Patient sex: F
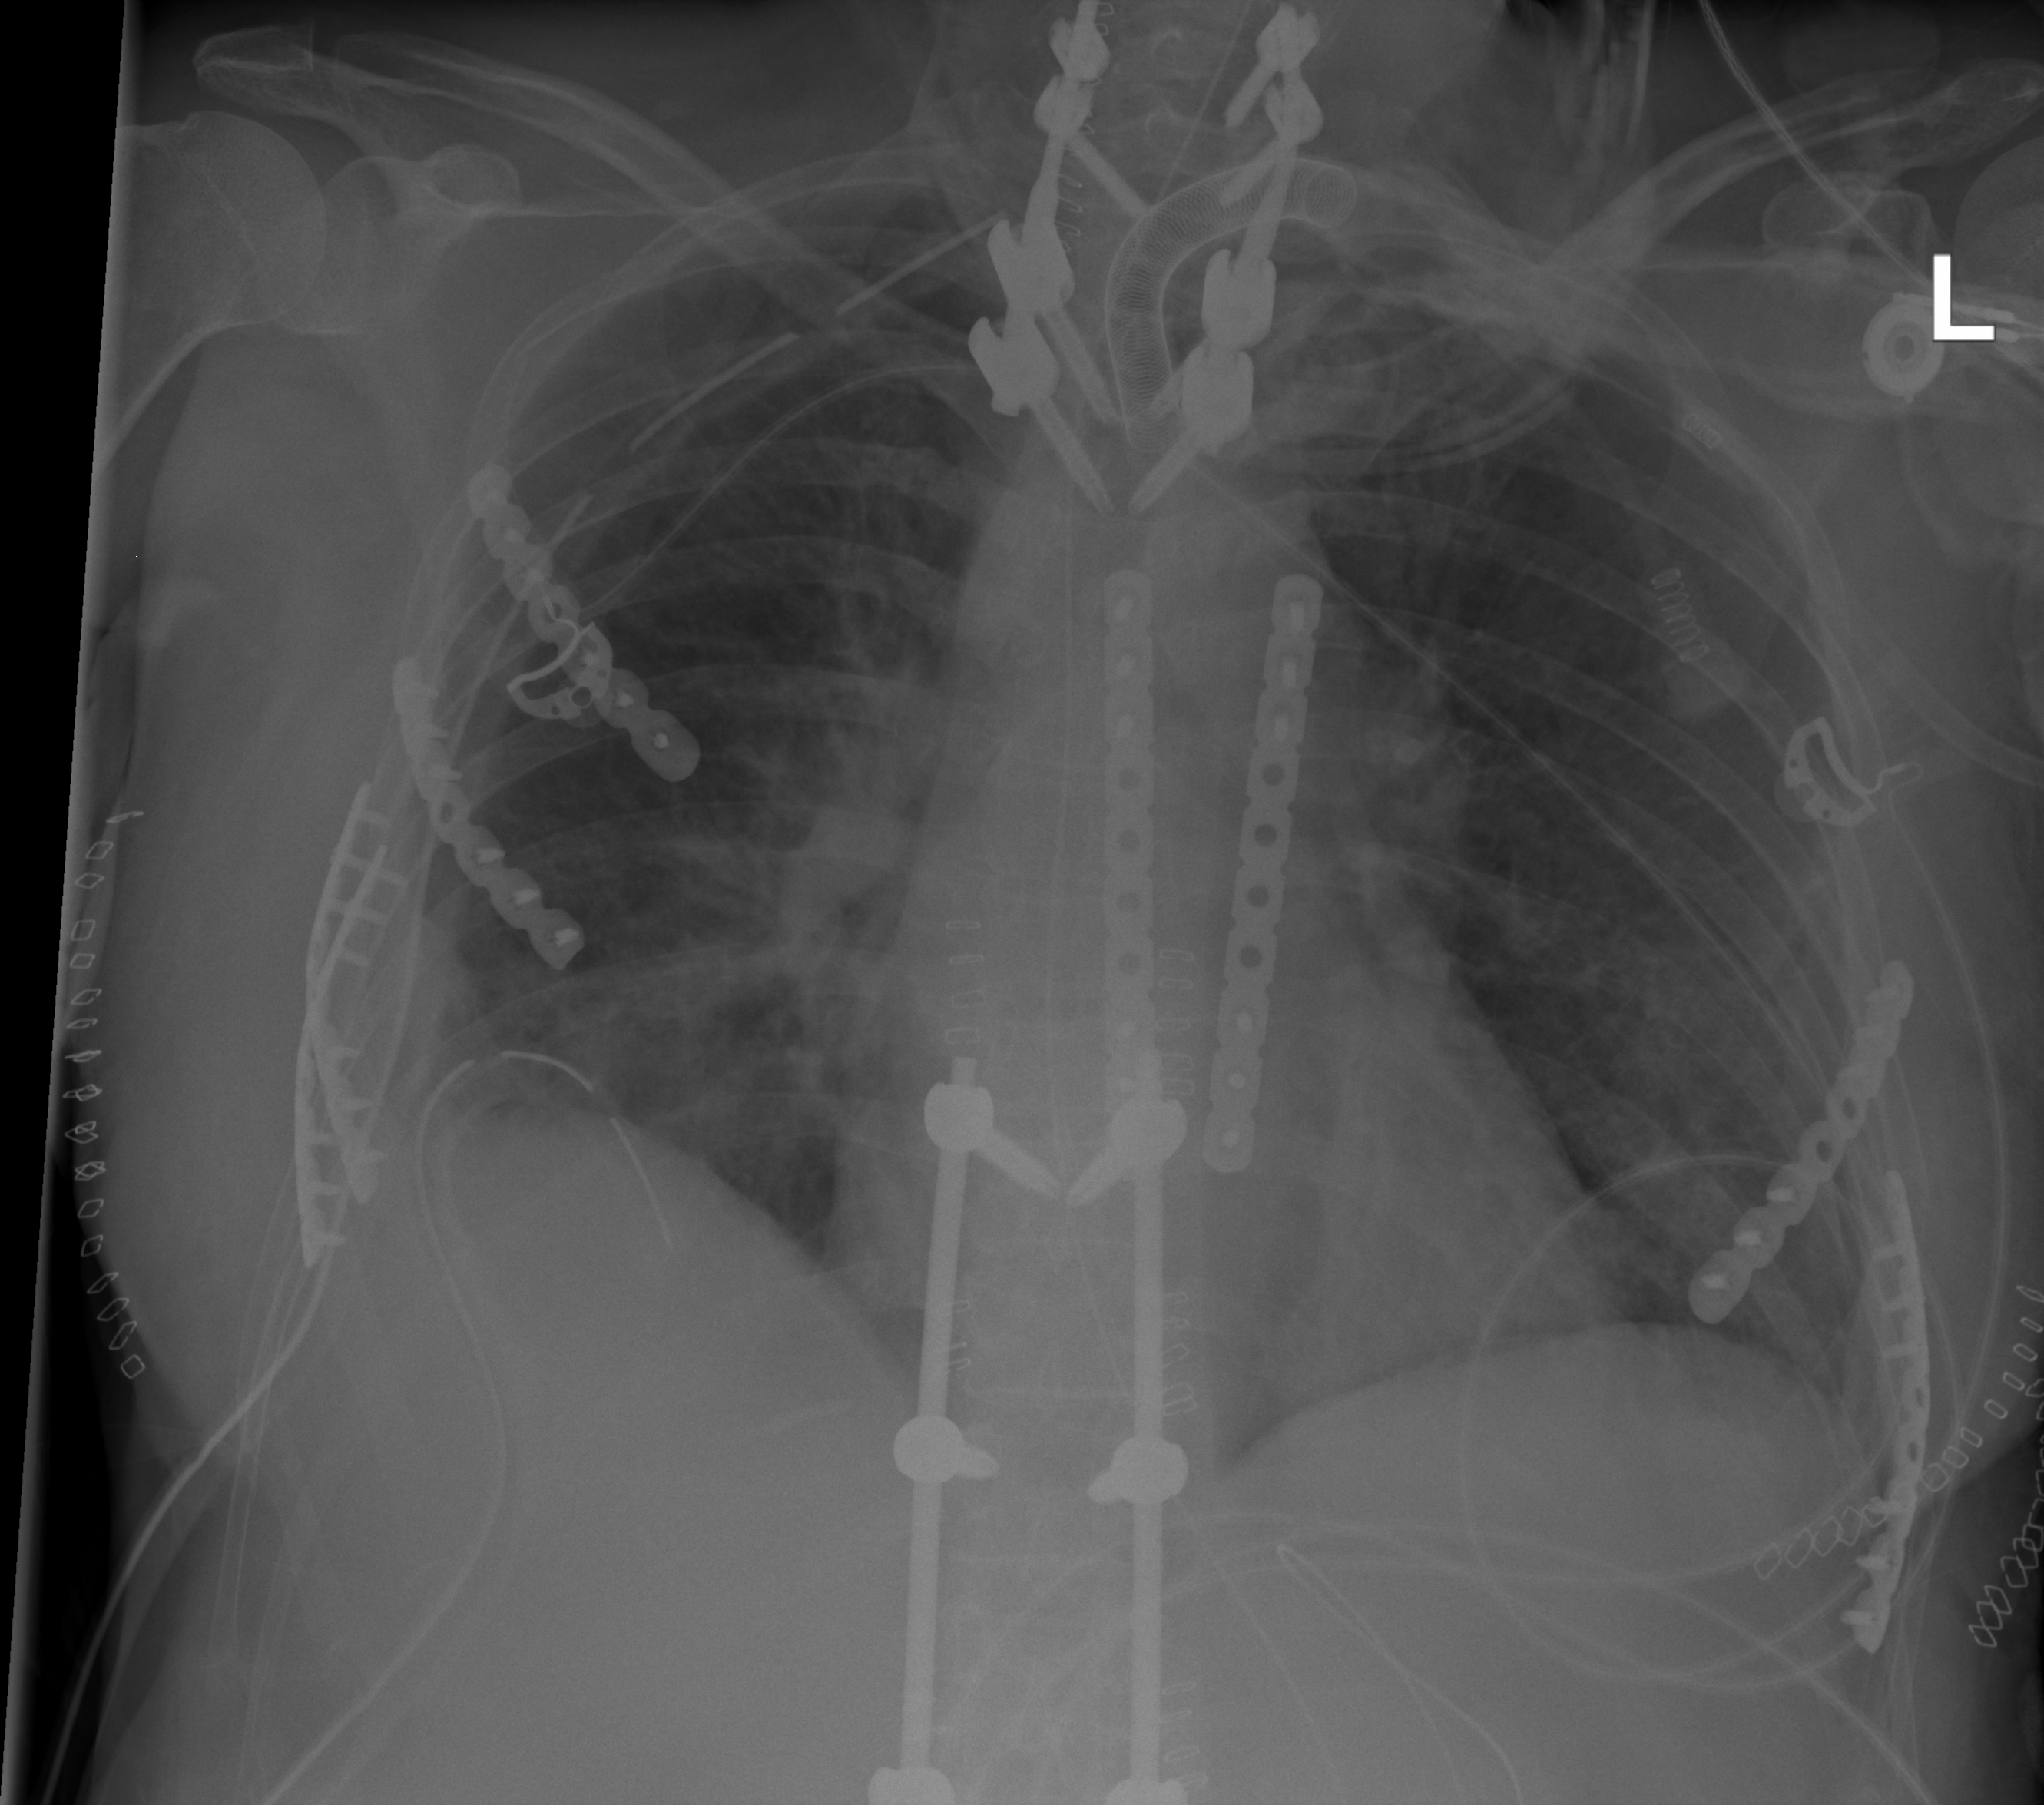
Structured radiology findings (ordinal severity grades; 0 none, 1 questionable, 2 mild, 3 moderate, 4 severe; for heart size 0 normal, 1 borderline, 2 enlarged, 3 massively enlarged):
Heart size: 0
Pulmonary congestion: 0
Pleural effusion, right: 2
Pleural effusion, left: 0
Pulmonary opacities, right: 2
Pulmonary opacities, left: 0
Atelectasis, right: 2
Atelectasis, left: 2